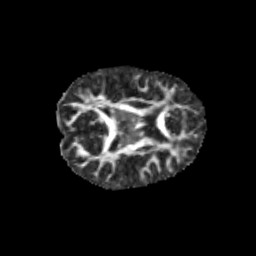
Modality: FA
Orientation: axial
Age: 11
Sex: female
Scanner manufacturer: siemens
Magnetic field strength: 3 T
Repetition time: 3.8 s
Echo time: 0.07 s